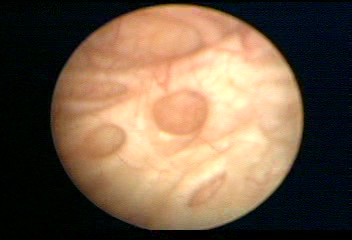
Modality: WLC
Class: Normal mucosa
Bladder cancer association: No